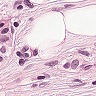
Metastatic tissue present: yes